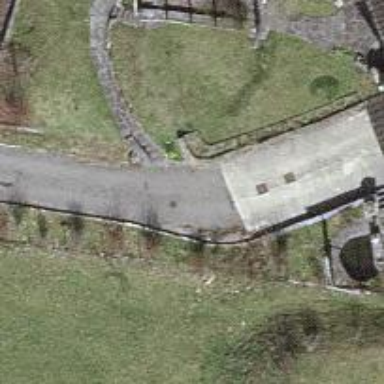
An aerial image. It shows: Driveway with paved surface.